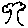
Label: tree